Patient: sex M, age 64
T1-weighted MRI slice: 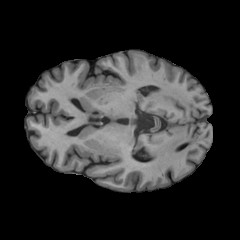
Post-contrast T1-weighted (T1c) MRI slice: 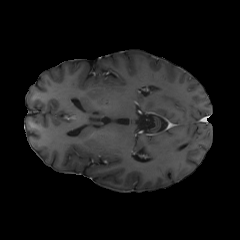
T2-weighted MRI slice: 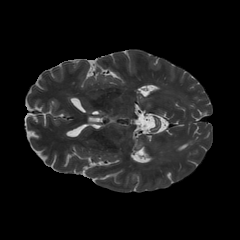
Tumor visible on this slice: no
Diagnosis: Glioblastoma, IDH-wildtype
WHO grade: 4